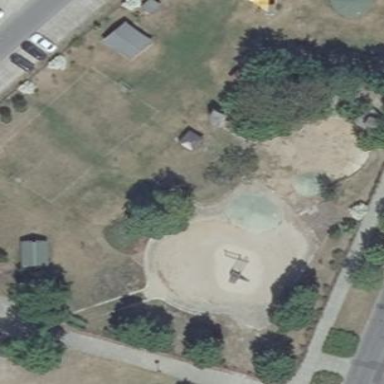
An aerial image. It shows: Playground area for leisure activities on the land.